Question: What phone is listed?
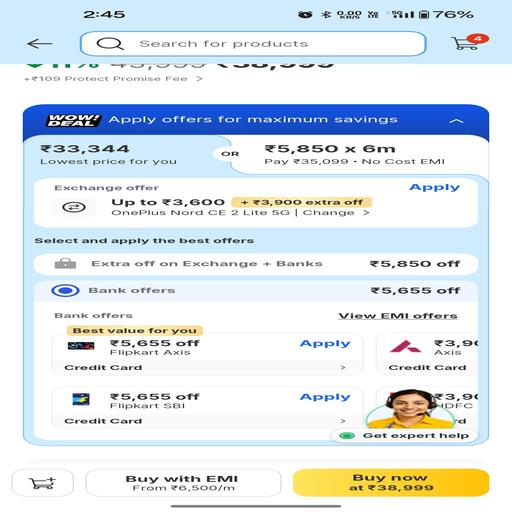
Answer: OnePlus Nord CE 2 Lite 5G